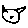
Label: cat